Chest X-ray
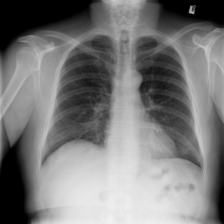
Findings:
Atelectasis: negative
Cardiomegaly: negative
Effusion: negative
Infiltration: negative
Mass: negative
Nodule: negative
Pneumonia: negative
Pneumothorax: negative
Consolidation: negative
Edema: negative
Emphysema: negative
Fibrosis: negative
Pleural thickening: negative
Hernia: negative